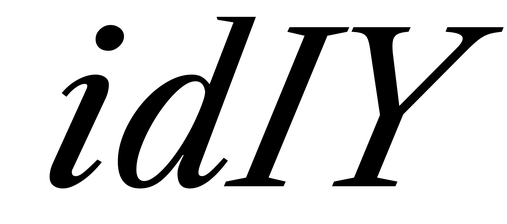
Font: LibreCaslonText-Italic_Italic